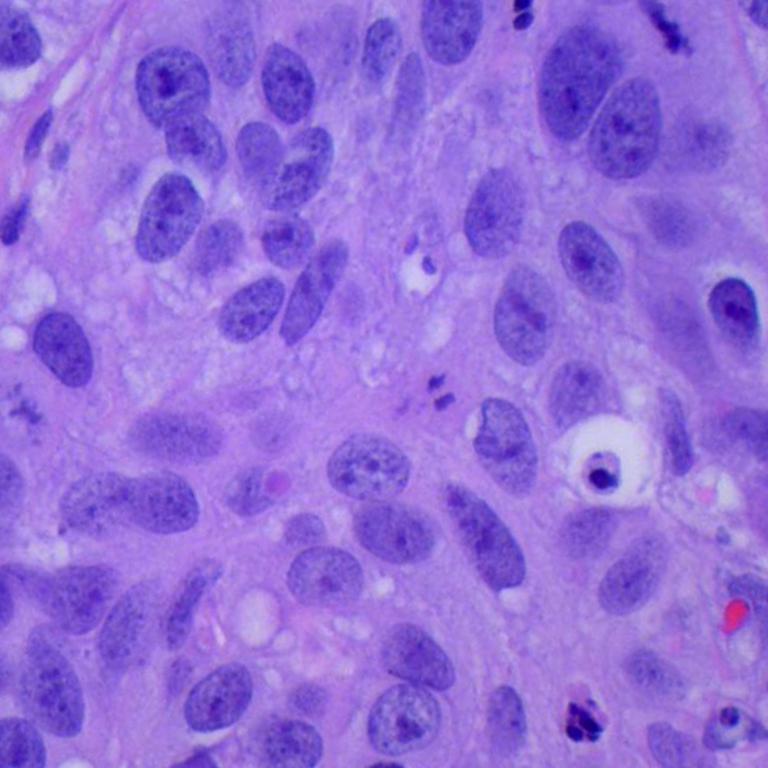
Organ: lung
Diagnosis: squamous carcinomas